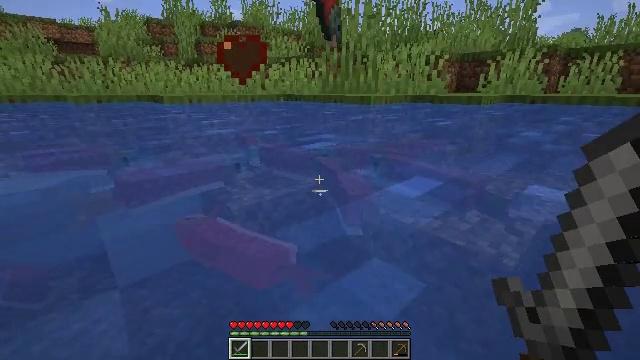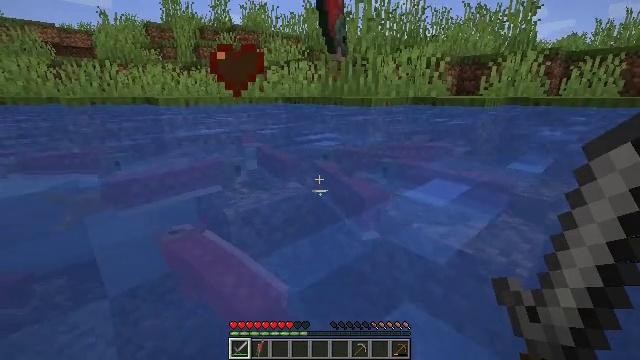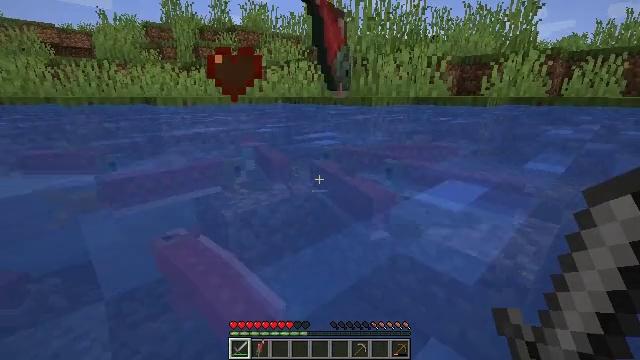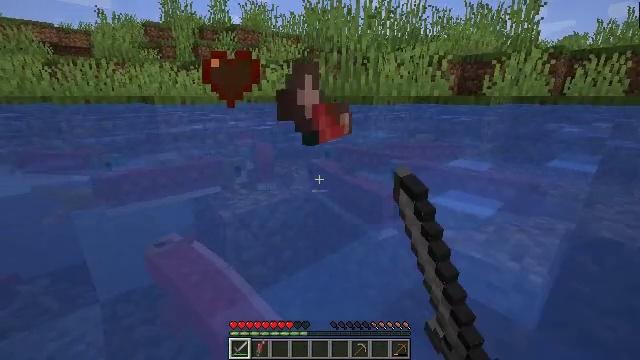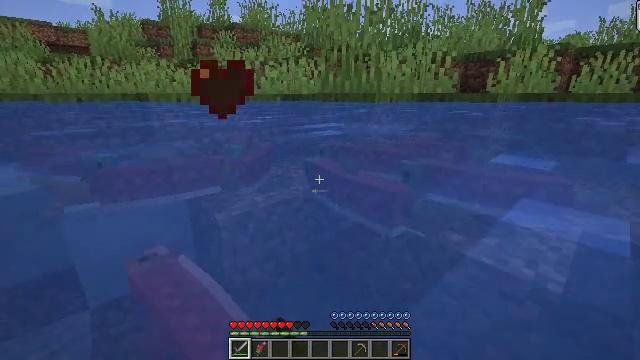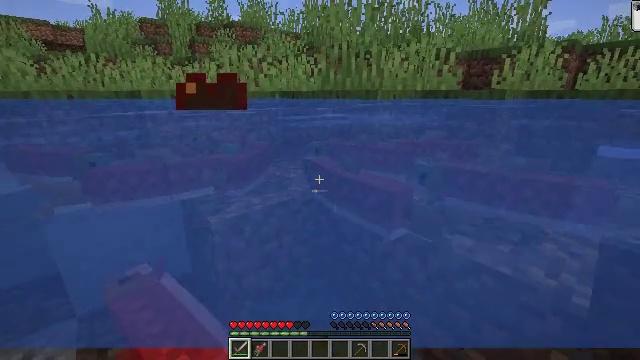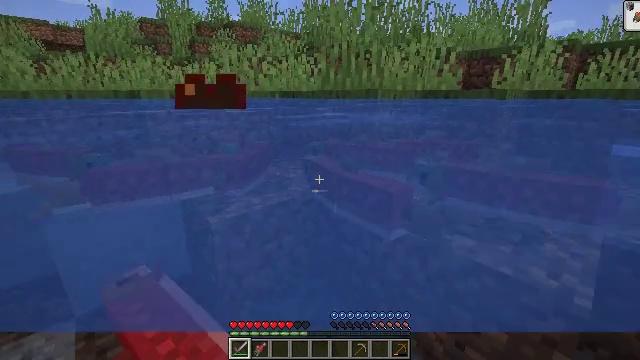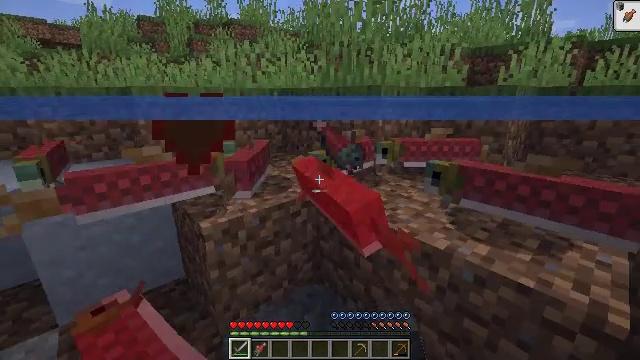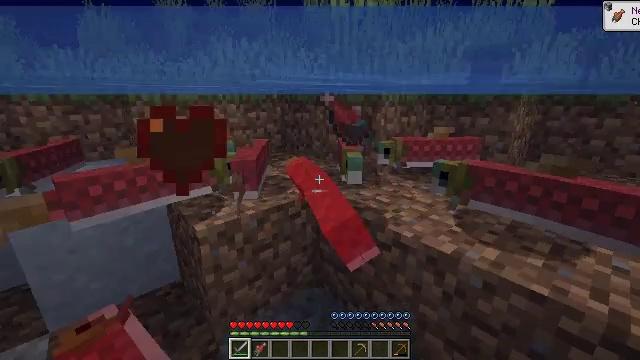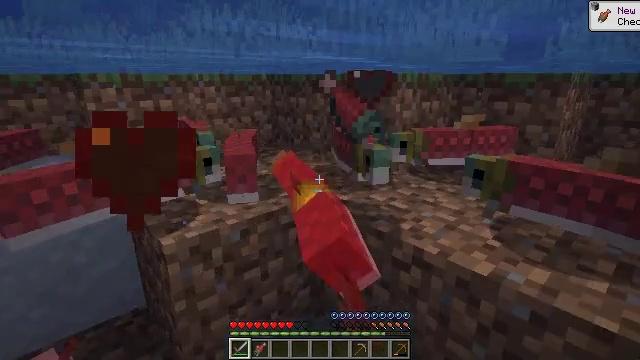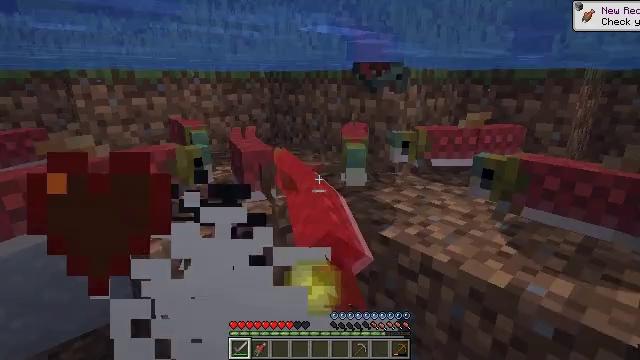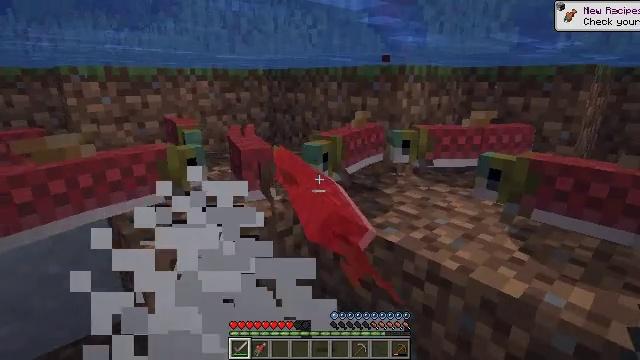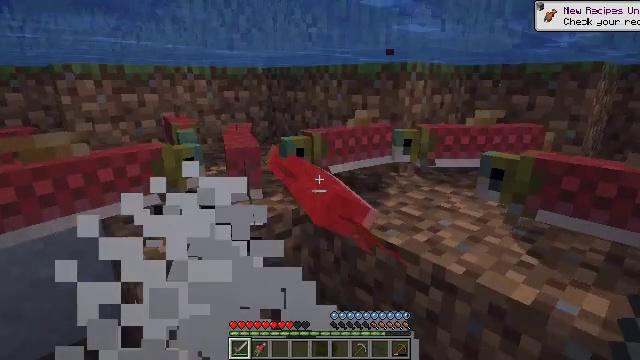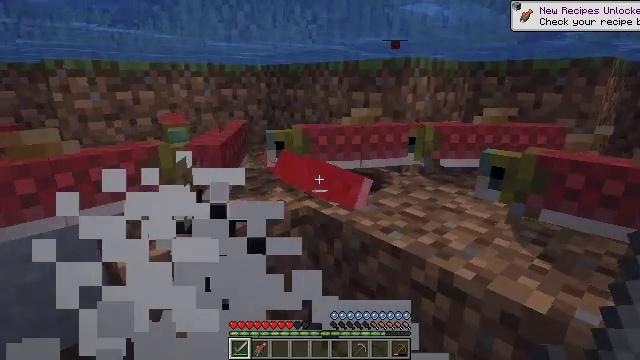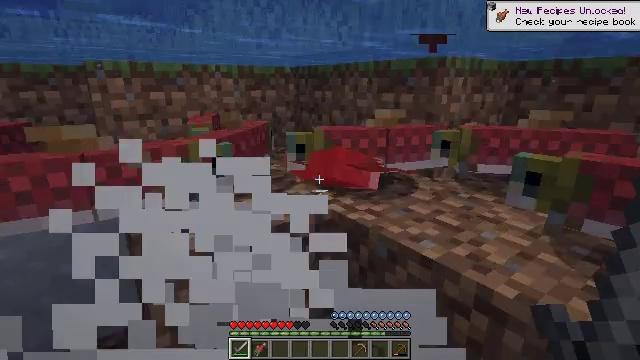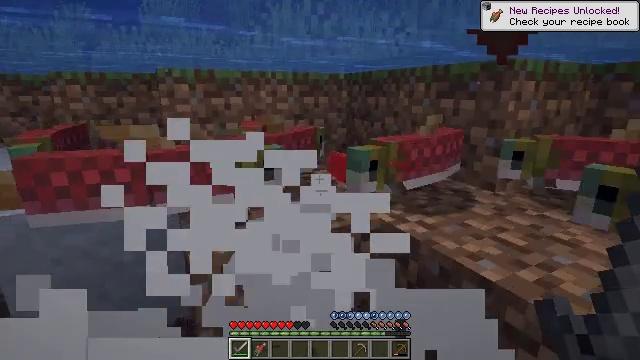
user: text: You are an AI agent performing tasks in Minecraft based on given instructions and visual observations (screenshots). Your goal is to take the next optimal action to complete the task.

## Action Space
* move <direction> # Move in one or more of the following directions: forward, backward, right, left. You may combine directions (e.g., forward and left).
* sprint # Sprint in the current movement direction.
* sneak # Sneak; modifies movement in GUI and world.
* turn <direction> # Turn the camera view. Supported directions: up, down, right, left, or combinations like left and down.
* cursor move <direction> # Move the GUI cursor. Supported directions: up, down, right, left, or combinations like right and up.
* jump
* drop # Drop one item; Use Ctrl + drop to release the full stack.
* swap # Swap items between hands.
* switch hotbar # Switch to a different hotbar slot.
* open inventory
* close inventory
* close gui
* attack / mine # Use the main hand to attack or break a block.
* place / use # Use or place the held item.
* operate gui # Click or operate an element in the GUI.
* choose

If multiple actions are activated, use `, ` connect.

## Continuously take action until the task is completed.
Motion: motion action
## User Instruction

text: Fish and kill the salmon.
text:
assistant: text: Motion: move forward
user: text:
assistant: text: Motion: move forward, attack / mine
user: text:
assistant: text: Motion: move forward, attack / mine
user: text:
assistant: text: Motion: move forward, attack / mine
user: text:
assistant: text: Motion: move forward
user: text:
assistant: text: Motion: move forward
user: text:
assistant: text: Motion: move forward
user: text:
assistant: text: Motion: move forward
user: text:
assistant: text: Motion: move forward
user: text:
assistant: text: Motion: move forward
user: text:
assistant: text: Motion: move forward
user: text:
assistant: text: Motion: no_op
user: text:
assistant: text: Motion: no_op
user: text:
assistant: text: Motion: turn left
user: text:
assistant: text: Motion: turn left and up
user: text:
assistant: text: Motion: turn left and up
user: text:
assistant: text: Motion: turn left
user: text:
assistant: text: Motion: turn up
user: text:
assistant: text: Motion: attack / mine
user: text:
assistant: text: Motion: attack / mine
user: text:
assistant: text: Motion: attack / mine
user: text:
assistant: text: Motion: no_op
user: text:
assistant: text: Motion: no_op
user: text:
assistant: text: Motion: no_op
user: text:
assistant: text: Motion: no_op
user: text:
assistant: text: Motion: no_op
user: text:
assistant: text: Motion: no_op
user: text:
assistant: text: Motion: no_op
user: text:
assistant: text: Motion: no_op
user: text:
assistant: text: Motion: no_op